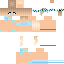
A male human skin with light skin, wearing blonde long hair dressed in a blue tshirt and red pants, featuring a closed mouth.